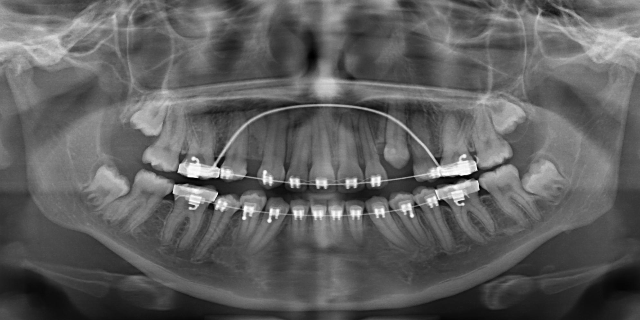
adult